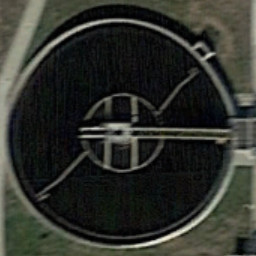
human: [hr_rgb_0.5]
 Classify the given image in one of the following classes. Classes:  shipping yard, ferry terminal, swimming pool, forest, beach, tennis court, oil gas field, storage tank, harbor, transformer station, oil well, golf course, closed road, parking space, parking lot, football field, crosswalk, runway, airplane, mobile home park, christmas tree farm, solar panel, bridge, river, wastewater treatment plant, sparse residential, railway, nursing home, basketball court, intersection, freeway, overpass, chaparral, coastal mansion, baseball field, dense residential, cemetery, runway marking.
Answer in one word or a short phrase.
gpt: wastewater treatment plant